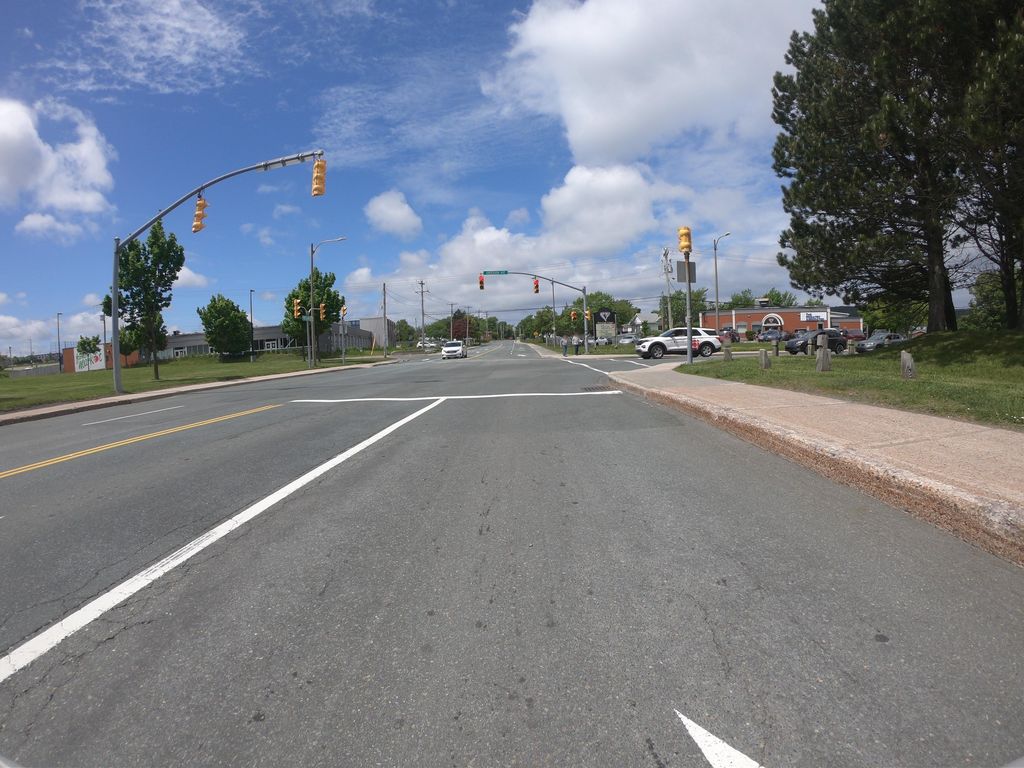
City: st_johns